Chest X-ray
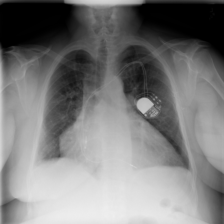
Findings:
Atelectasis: negative
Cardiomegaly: negative
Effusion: negative
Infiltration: negative
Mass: negative
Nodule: negative
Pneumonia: negative
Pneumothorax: negative
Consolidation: negative
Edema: negative
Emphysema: negative
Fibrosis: negative
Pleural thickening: negative
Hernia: negative